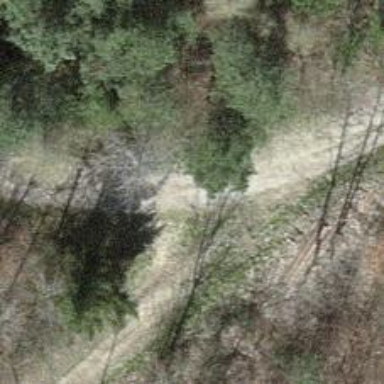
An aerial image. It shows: Path.